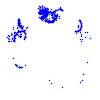
Particle: proton